Question: Here is the message that appears in iTunes Connect Resolution Center:
> Reasons3.5: Small and large app icons should be similar, so as to not to cause confusion
3.5We found that the app icon displayed on the device does not
sufficiently match the large icon displayed on the App Store, which
does not comply with the App Store Review Guidelines. In your case, the app icon displayed on the device is blank.< More explanation...>
So, to my understanding the app was rejected because the app icon is blank on the device, but when I install the app on my iPhone 5 via Ad Hoc distribution (which is the closest to App Store distribution) everything looks fine.
Following is the assets App Icon configuration in XCode. Is it looks fine?

Any help will be appreciated.
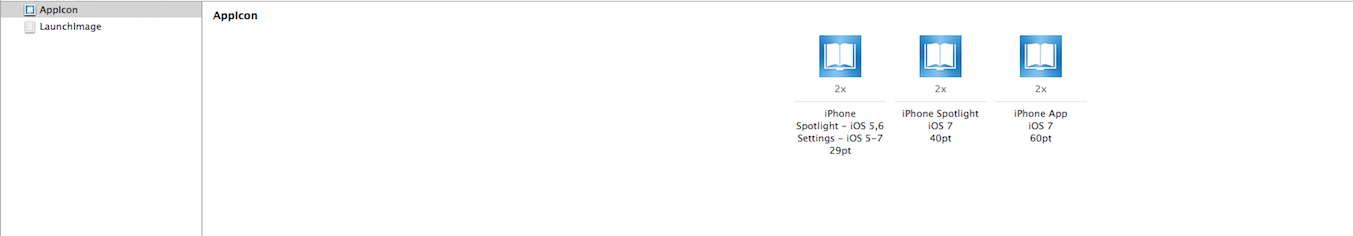
Answer: I found the reason why my app was rejected and I just wish to share the solution for anyone that will face the same issue.
It appears that my app was rejected since the app icon was blank on iPad devices. (Note that iPad devices are still being used by the Apple App Review team testers even though my app is an iPhone only app)
I recently started using images.xcassets for managing my app icon and loading page images. I therefore removed all related files from my app resources but the target plist file had some leftovers that eventually found as the cause to the blank icon on the iPad...
Once I removed an entry called "CFBundleIcons~ipad" from the plist file, the issue was fixed.
Thank you @Leijonien for you comment that helped me to resolve this issue!